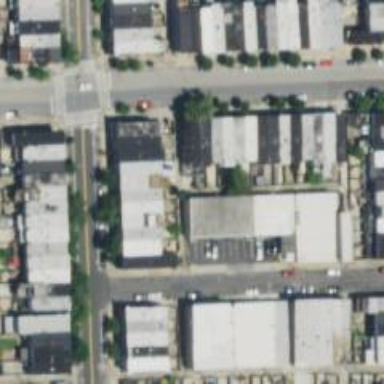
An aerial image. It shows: Alley classified as service road.